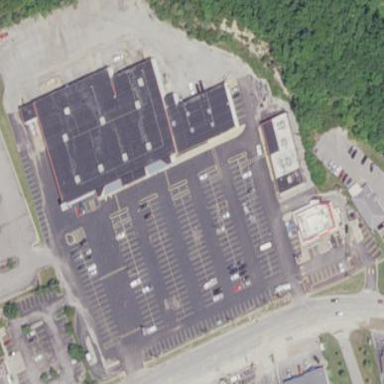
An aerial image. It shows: Retail area.